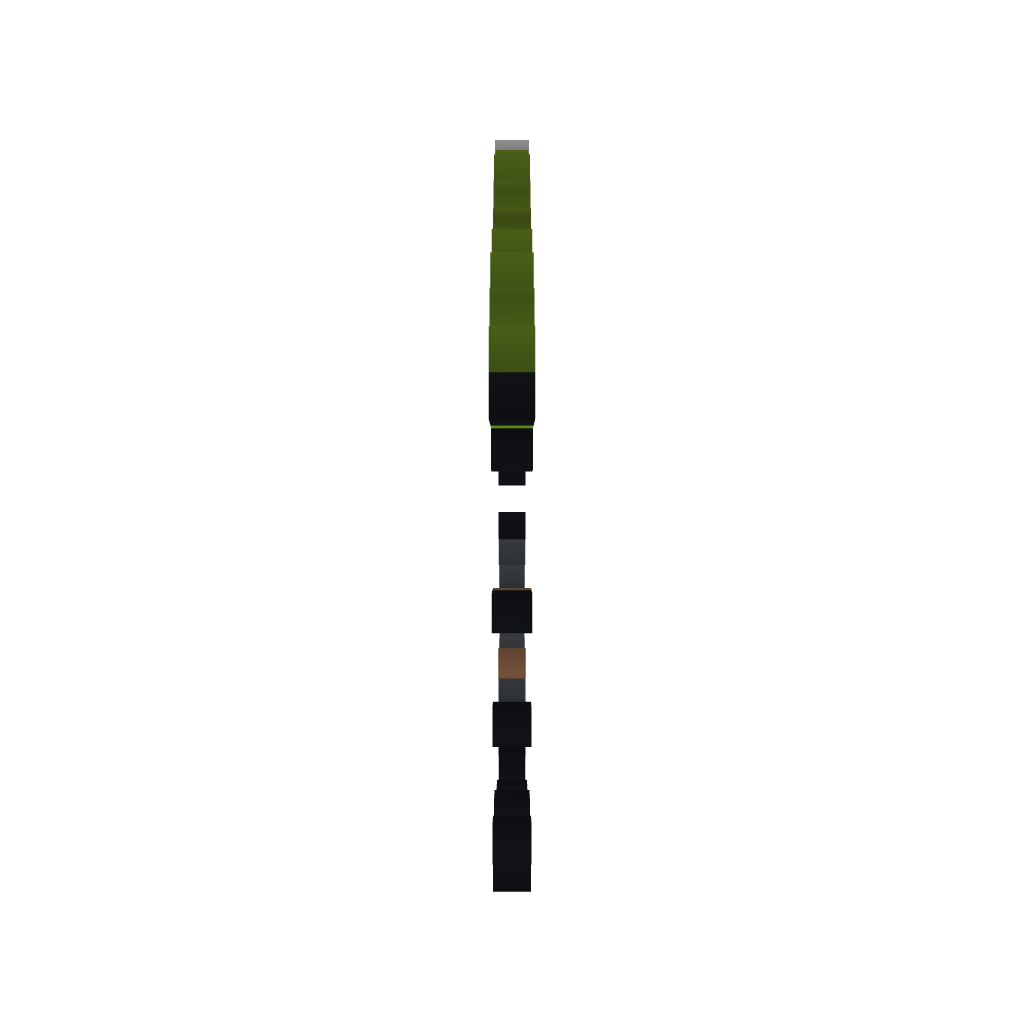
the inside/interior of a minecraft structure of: Link Pixel art